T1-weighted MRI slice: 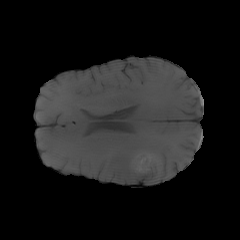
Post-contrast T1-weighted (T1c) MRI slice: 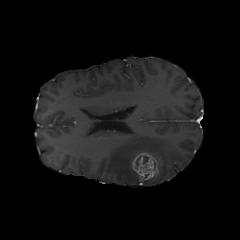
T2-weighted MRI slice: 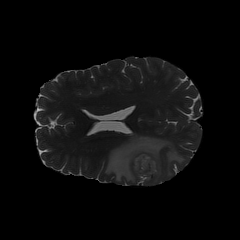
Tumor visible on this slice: yes